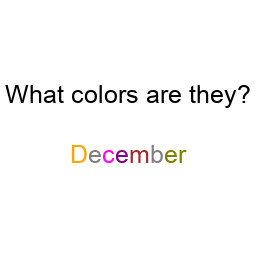
Color: orange, gray, magenta, purple, brown, gray, olive, olive
Background color: white
Question text color: black